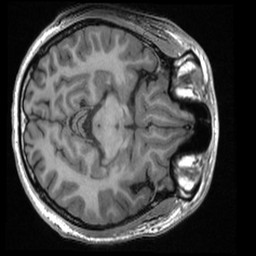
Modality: T1w
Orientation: axial
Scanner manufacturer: ge
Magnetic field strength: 3 T
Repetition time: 0.007652 s
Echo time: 0.002936 s